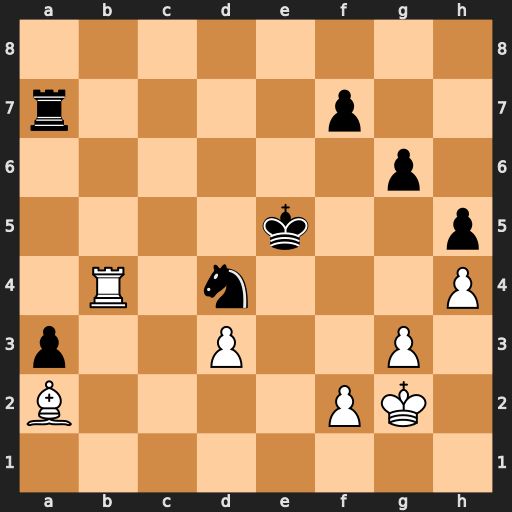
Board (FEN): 8/r4p2/6p1/4k2p/1R1n3P/p2P2P1/B4PK1/8
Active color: w
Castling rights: -
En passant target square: -
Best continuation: f4+ Kf6 Rxd4